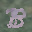
Label: 8